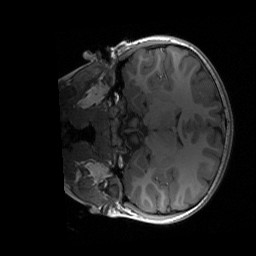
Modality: T1w
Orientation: coronal
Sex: female
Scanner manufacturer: siemens
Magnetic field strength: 3 T
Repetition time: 1.9 s
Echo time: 0.00243 s